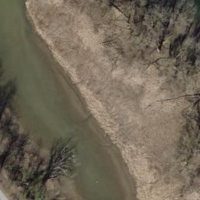
EUNIS habitat code: 15
Species observed at this site:
Tringa ochropus
Phalacrocorax carbo
Alcedo atthis